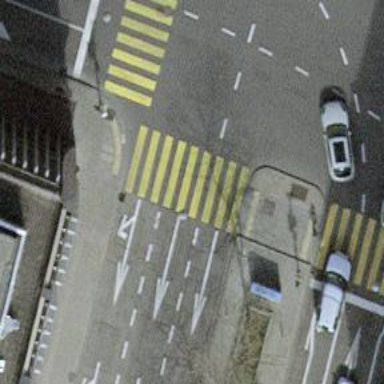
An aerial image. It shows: Crossing with traffic signals.